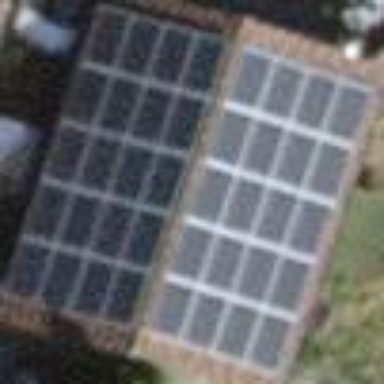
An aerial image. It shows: Solar power generator utilizing photovoltaic technology with solar photovoltaic panels.